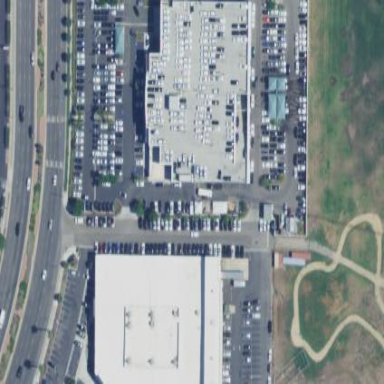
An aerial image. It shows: Commercial building used for car-related activities.